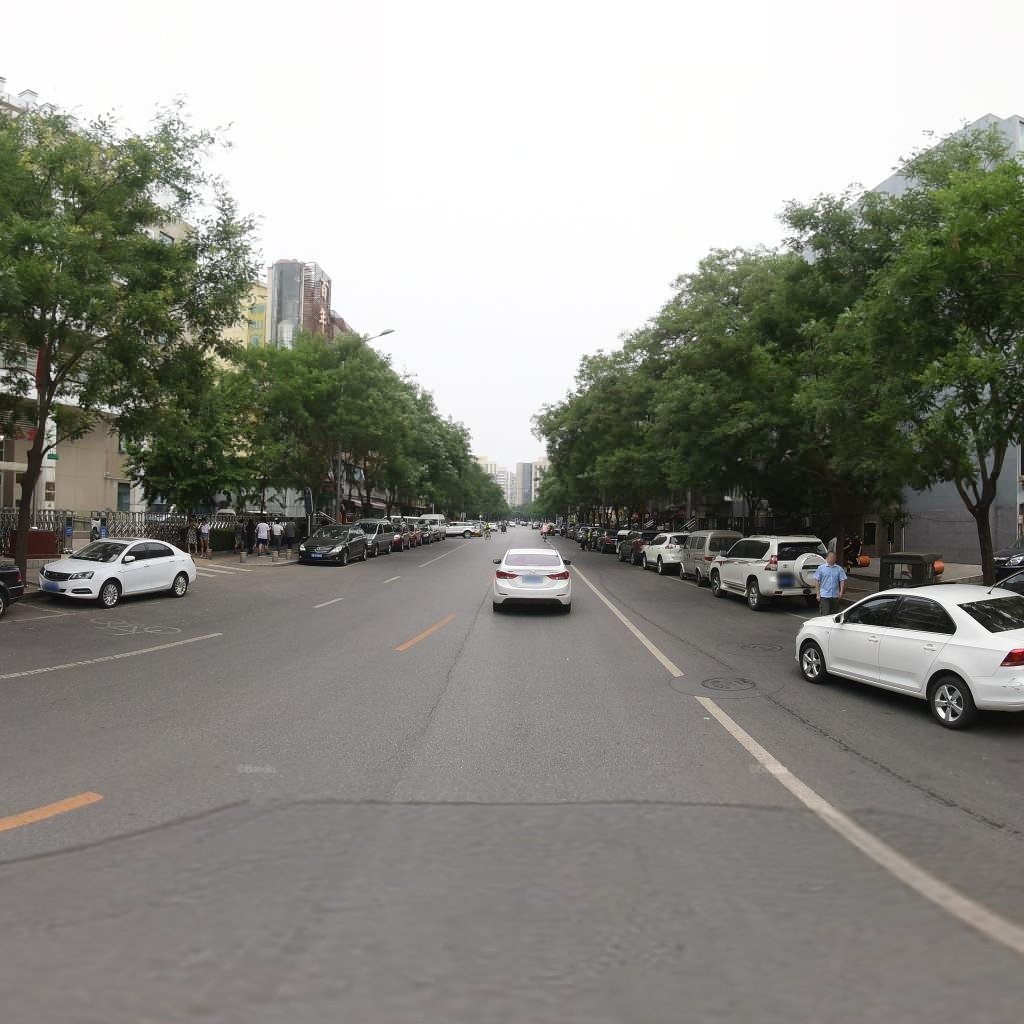
Region: Xicheng
Road damage annotations: longitudinal crack, longitudinal crack, manhole cover, manhole cover, longitudinal crack